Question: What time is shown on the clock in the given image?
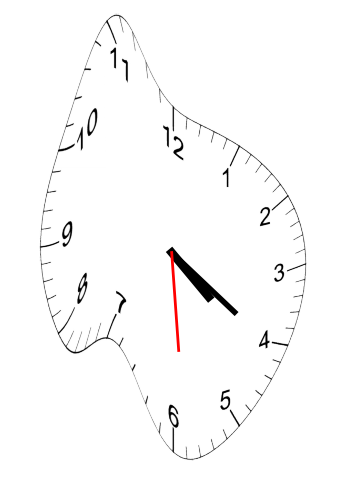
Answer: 04:20:29